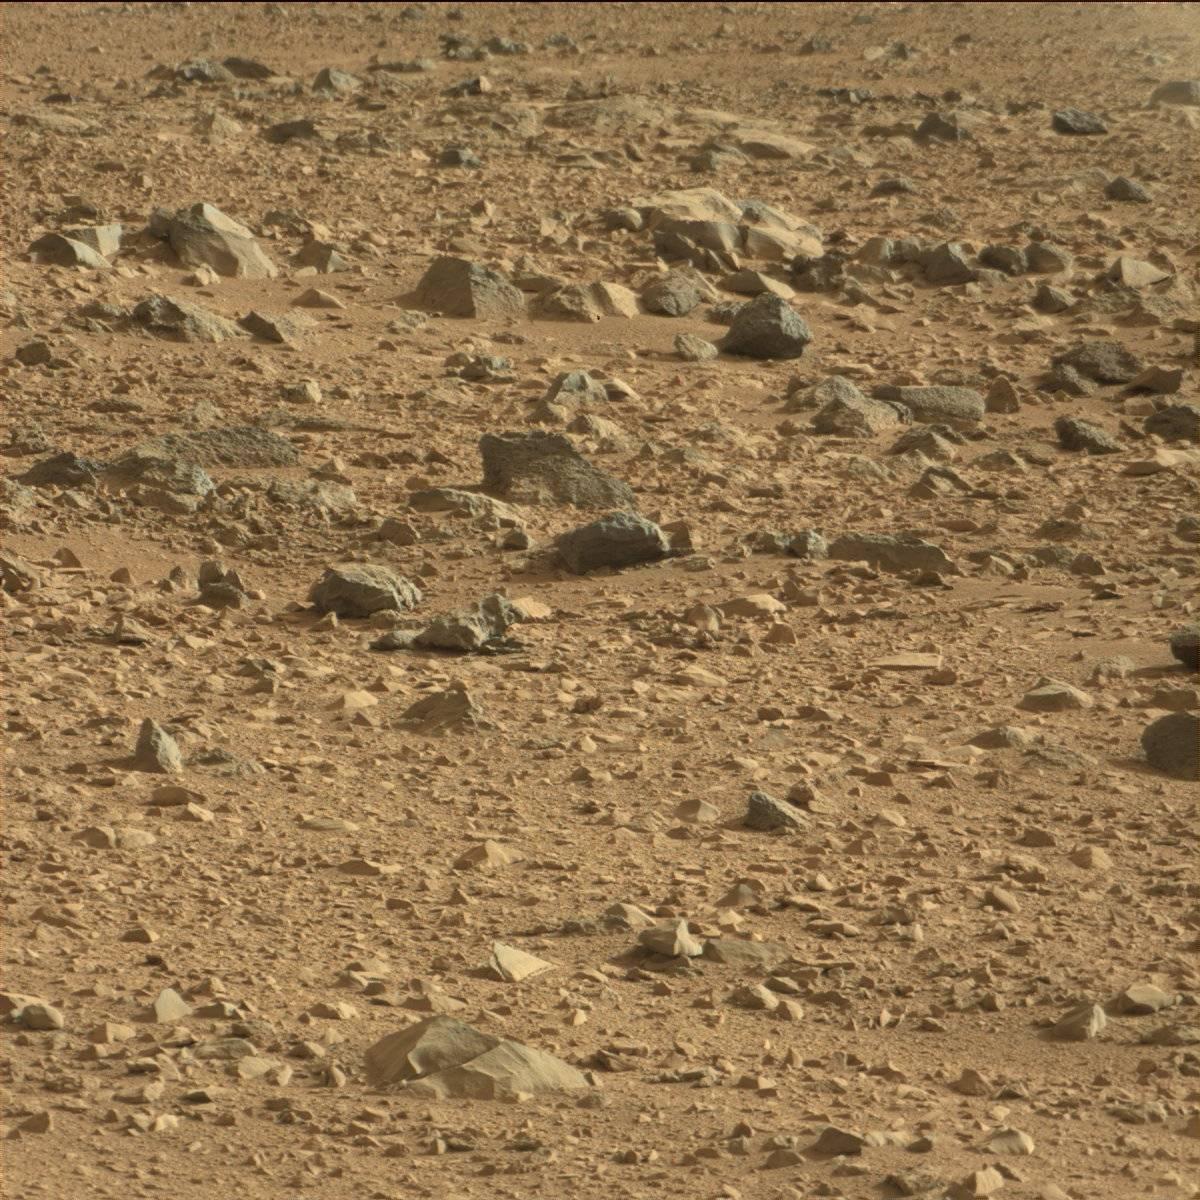
Terrain classes present: Bedrock, Rock, Sand / Soil